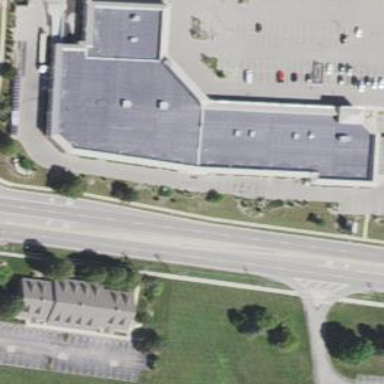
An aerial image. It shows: Retail building.